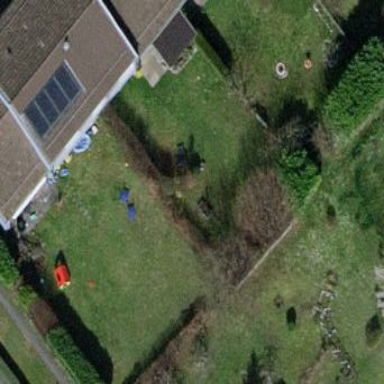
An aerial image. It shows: Garden surrounded by fence.